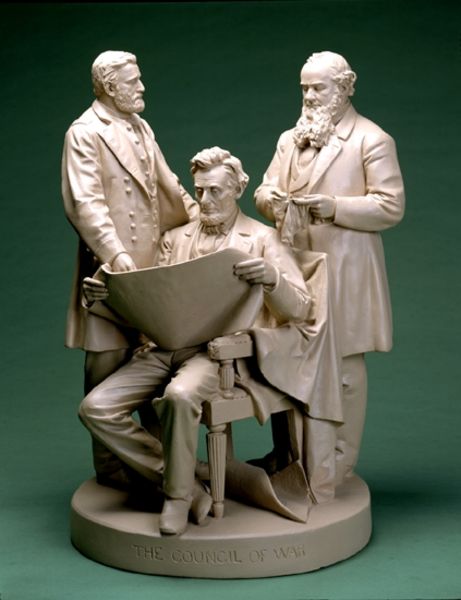
Titel: Council of War
Künstler: John Rogers
Standort: Amherst (Massachusetts, USA)
Institution: Mead Art Museum, Amherst College
Schlagwörter: chair, hands, men, white, black, figures, green, hair, madison, modern, nose, seated, sitting, three, stuhl, man, stone, eyes, scroll, suit, america, paper, coat, mouth, buttons, coats, beard, faces, jacket, photo, sculpture, statue, suits, marble, reading, arms, cape, history, plan, planning, statues, shoes, thinking, map, read, bart, eye, legs, marx, war, cloth, american, old men, carving, standing, foto, photograph, washington, civil war, braun, philosopher, slave, zeitung, beards, whie, plastik, ivory, clay, facial hair, 1960s, communism, abraham lincoln, lincoln, document, usa, united states, 1865, abraham, engels, alter mann, worried, president, presidents, amerika, grant, council of war, council, founding fathers, advisors, sculpure, the council of war, 1860s, doctrine, taft, statement, abrham, abraham lincoln the council of war staute, wae, thoughful, standng, scrole, präsident, unabhängigkeitserklärung, persident, abbildung, consulting, consult, lincon, m�nner, 18., gründungsväter, herrschaften, kriegsrat, unabhängigkeitskrieg, bürgerkrieg